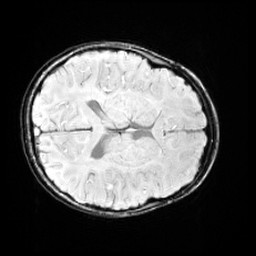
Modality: SWI
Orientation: axial
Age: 11
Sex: female
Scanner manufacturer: siemens
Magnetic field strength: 3 T
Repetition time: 0.027 s
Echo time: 0.02 s